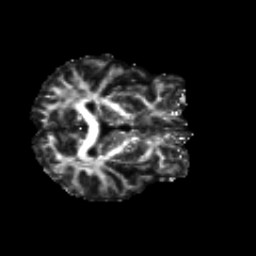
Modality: FA
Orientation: axial
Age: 26
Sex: male
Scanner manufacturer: siemens
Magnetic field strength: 3 T
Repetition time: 8.8 s
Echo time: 0.085 s